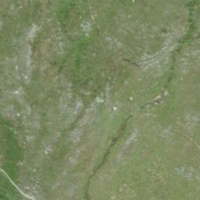
EUNIS habitat code: 26
Species observed at this site:
Leontopodium nivale